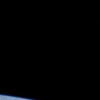
Label: space